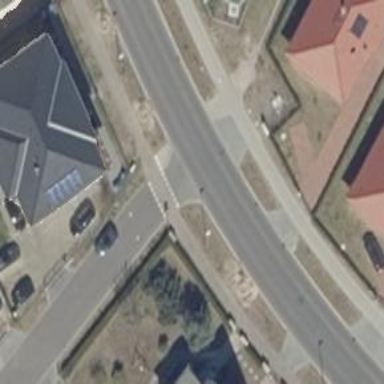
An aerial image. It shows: Unmarked crossing on the road.